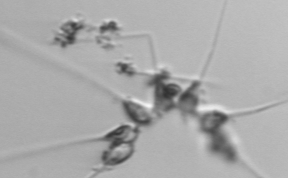
Label: Asterionellopsis_glacialis